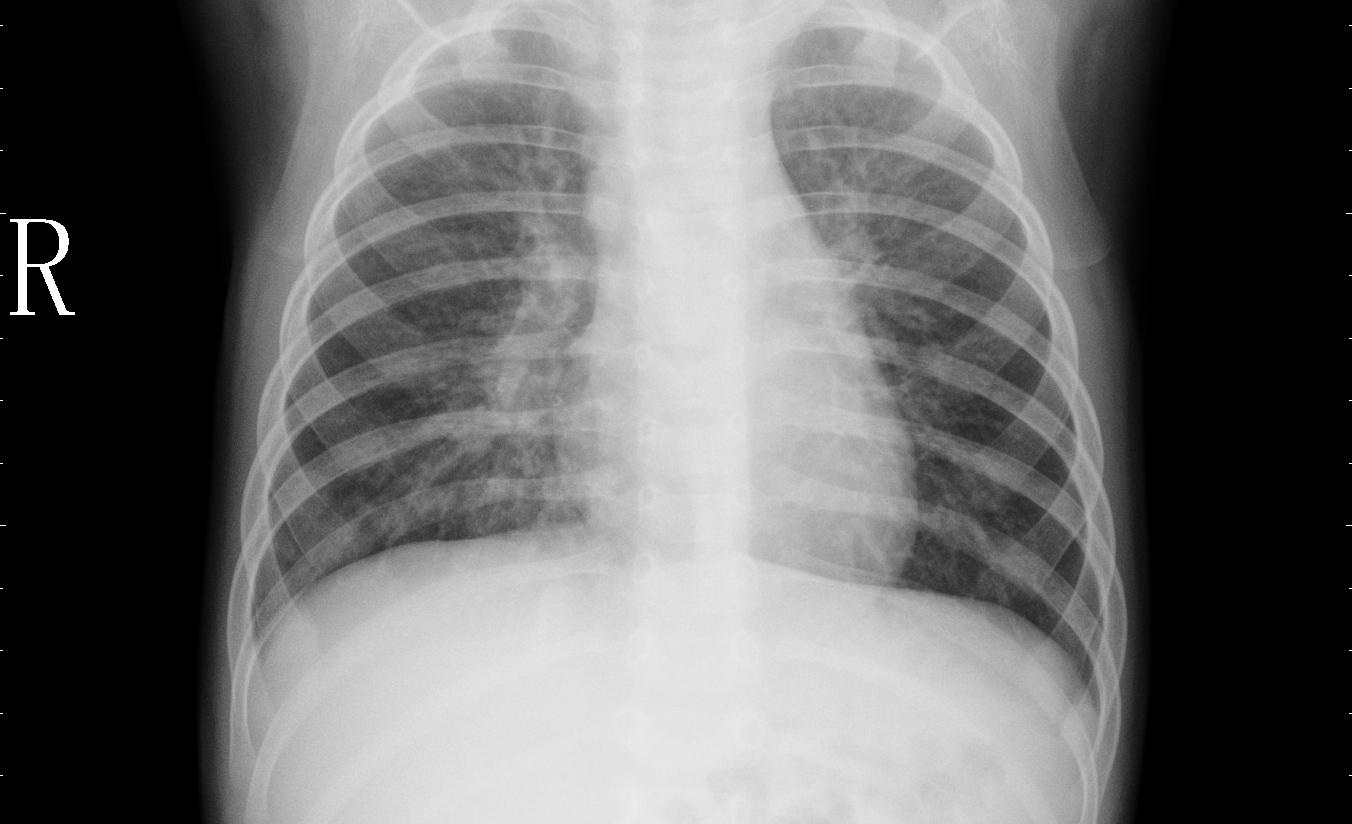
Diagnosis: PNEUMONIA